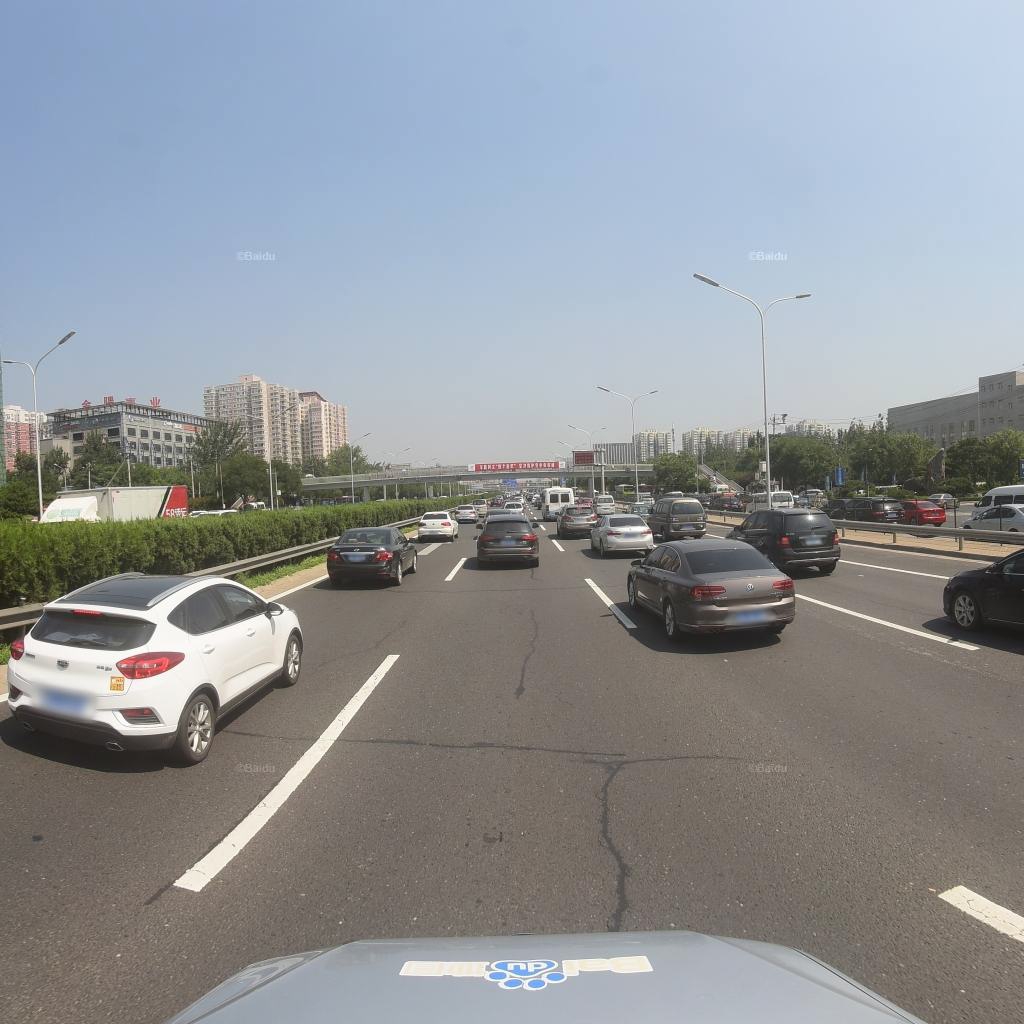
Region: Fengtai
Road damage annotations: transverse patch, longitudinal patch, transverse patch, longitudinal patch, longitudinal patch, longitudinal patch, longitudinal patch